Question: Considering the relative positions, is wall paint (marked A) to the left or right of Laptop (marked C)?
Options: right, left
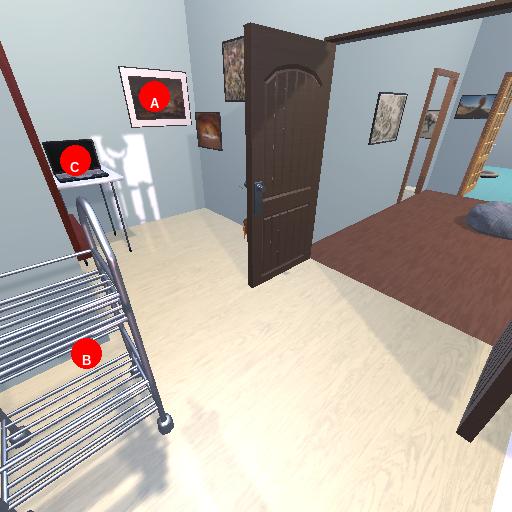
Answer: right